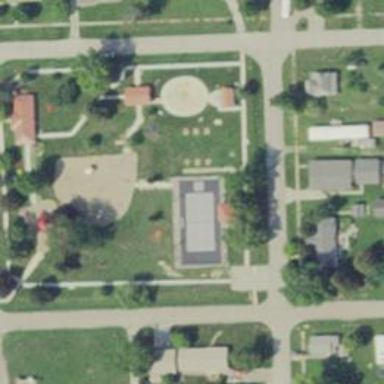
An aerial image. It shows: Playground with springy equipment.